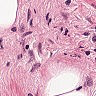
Metastatic tissue present: no